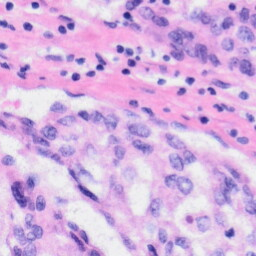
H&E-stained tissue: Liver